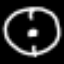
Label: clock